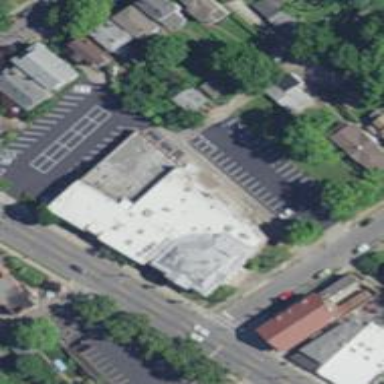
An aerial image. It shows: Building serving as place of worship.